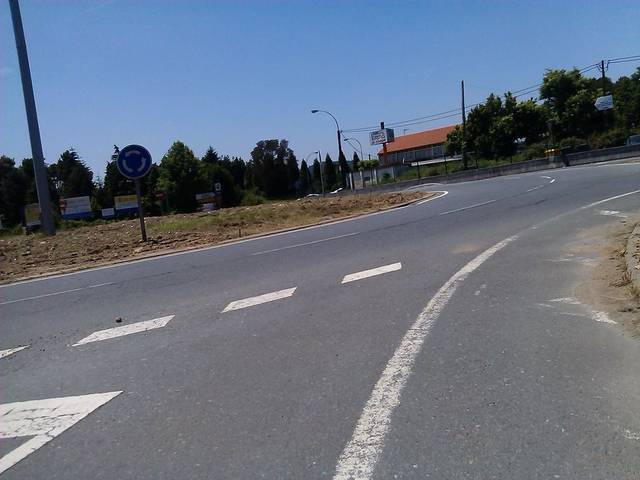
Region: Spain
Coordinates: 42.902, -8.424